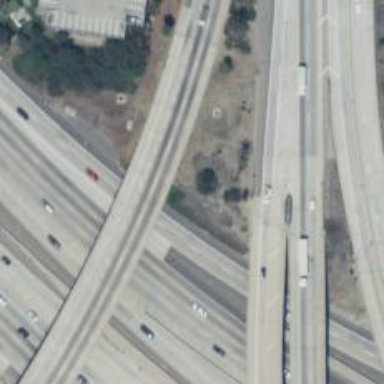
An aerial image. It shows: Motorway link bridge.